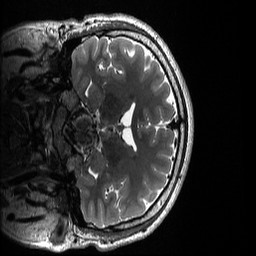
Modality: T2w
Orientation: coronal
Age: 23
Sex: male